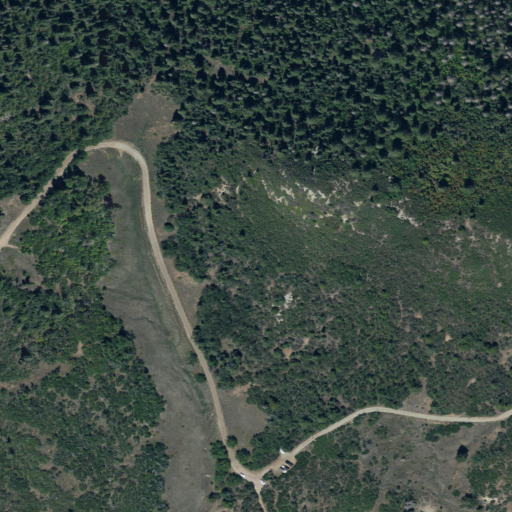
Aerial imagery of mountain in Utah named Goose Creek Knoll containing deciduous forest, evergreen forest, open development, and shrub